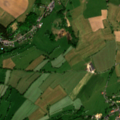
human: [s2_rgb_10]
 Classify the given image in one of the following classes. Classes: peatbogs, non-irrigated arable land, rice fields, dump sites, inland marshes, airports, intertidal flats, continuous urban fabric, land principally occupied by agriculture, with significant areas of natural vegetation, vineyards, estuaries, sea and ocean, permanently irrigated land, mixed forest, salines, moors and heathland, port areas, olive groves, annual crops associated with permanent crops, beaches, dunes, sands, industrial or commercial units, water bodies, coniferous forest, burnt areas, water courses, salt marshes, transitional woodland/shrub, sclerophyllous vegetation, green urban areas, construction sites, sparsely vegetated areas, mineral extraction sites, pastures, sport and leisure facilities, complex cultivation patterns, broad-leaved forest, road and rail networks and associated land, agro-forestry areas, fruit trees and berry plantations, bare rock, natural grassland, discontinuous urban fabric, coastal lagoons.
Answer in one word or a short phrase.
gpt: discontinuous urban fabric, pastures, complex cultivation patterns, land principally occupied by agriculture, with significant areas of natural vegetation, broad-leaved forest